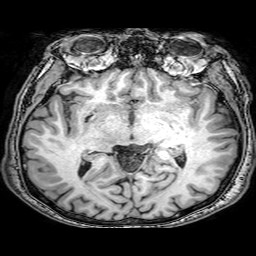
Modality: T1w
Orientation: coronal
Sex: male
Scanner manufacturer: philips
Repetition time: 0.008262 s
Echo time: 0.00379 s